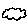
Label: cloud